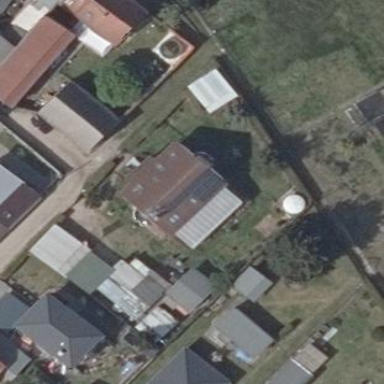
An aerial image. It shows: Simple house.